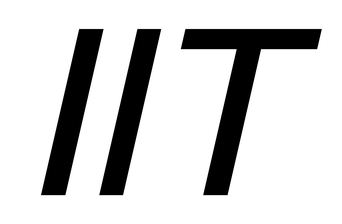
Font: InstrumentSans-Italic_Medium_Italic